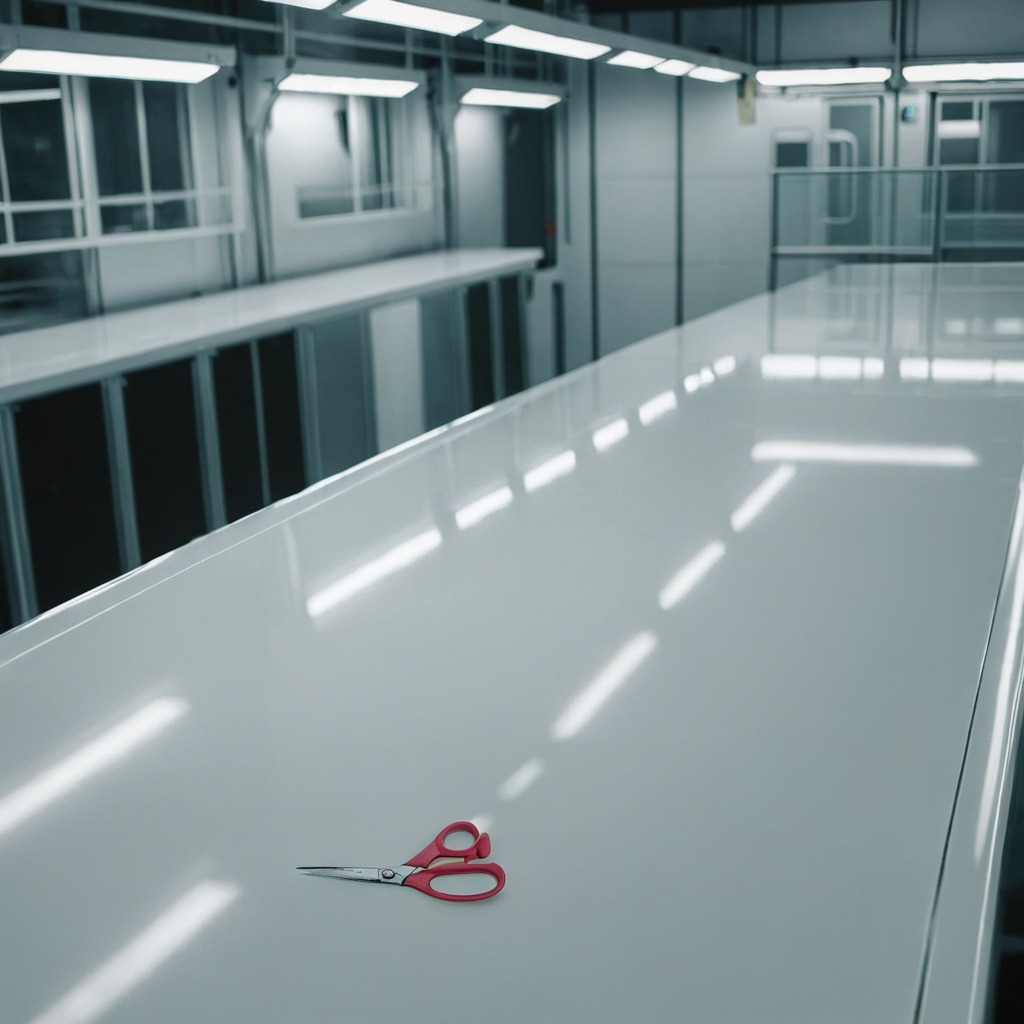
A scissor is lying on the table.